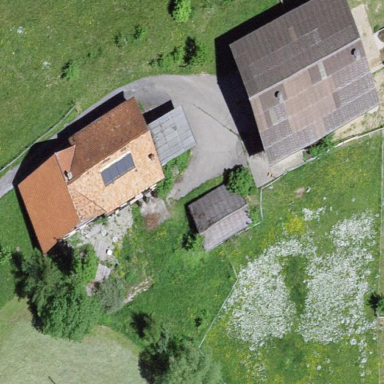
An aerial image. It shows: Farmyard area.